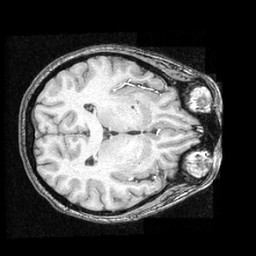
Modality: T1w
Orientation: axial
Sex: female
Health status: ill
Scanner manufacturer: ge
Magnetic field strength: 1.5 T
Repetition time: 21 s
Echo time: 0.008 s